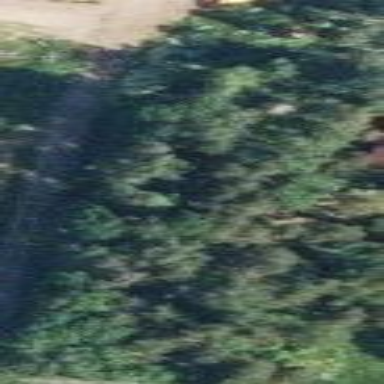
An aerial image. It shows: Beautiful woodland area.